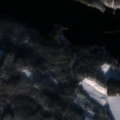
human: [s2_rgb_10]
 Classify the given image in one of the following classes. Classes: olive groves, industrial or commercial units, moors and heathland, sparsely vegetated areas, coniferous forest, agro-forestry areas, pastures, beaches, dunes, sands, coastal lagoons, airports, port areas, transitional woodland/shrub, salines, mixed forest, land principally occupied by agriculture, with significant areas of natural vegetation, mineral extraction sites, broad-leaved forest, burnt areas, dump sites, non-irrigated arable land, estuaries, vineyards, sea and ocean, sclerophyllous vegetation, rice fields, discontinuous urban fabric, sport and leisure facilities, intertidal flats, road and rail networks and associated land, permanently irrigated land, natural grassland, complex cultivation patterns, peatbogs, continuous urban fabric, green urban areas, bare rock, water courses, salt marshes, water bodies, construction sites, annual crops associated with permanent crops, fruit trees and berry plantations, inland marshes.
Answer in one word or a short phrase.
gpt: non-irrigated arable land, coniferous forest, mixed forest, water bodies